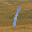
Label: 1